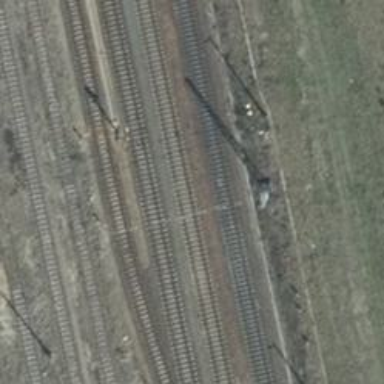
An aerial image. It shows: Railway signal.